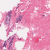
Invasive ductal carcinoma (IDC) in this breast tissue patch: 0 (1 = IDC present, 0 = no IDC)